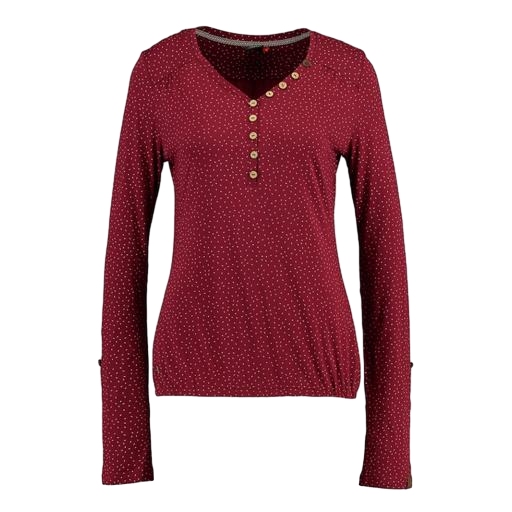
red printed t-shirt only macy, red plus size printed t-shirt only macy, long-sleeve t-shirt only macy, white background